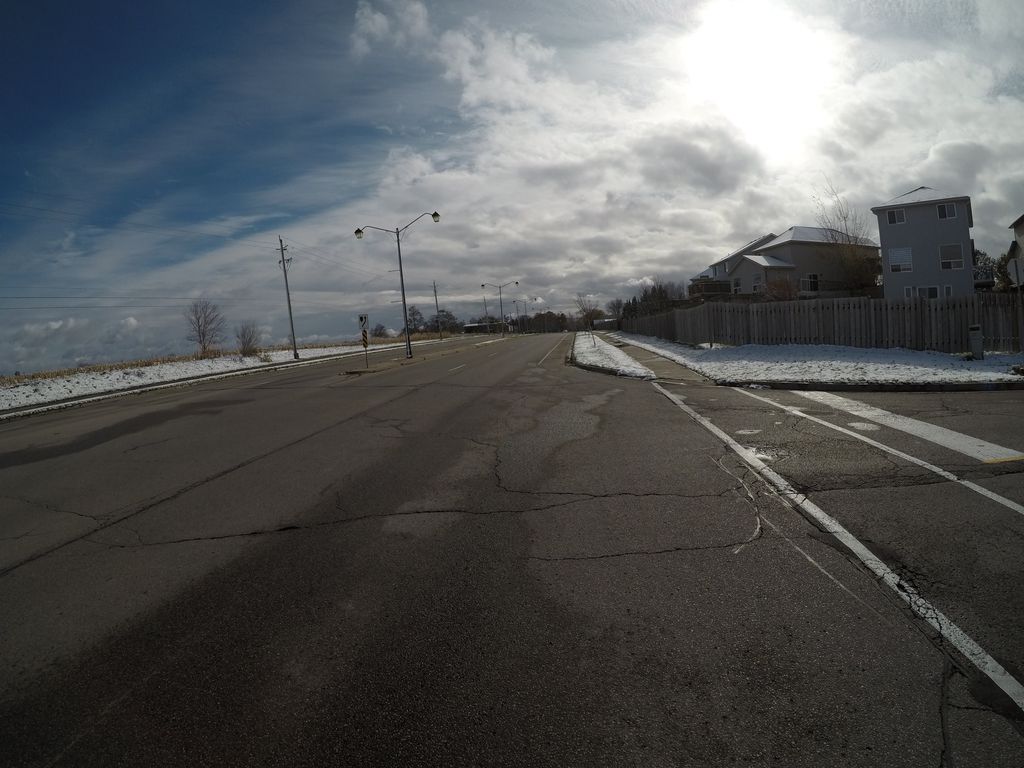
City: kitchener-waterloo